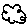
Label: cloud